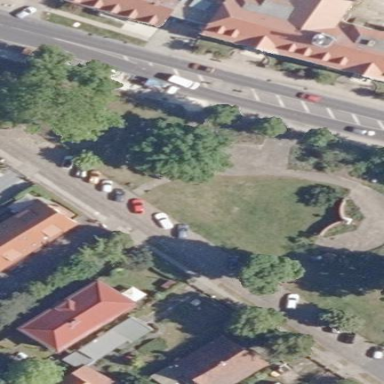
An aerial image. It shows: Village green designated as park.